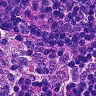
Metastatic tissue present: no